Question: This is a snake game. How many steps do you need to take from the current state to eat two foods one after another (regardless of the order of the two foods)? At the same time, pay attention to avoid obstacles
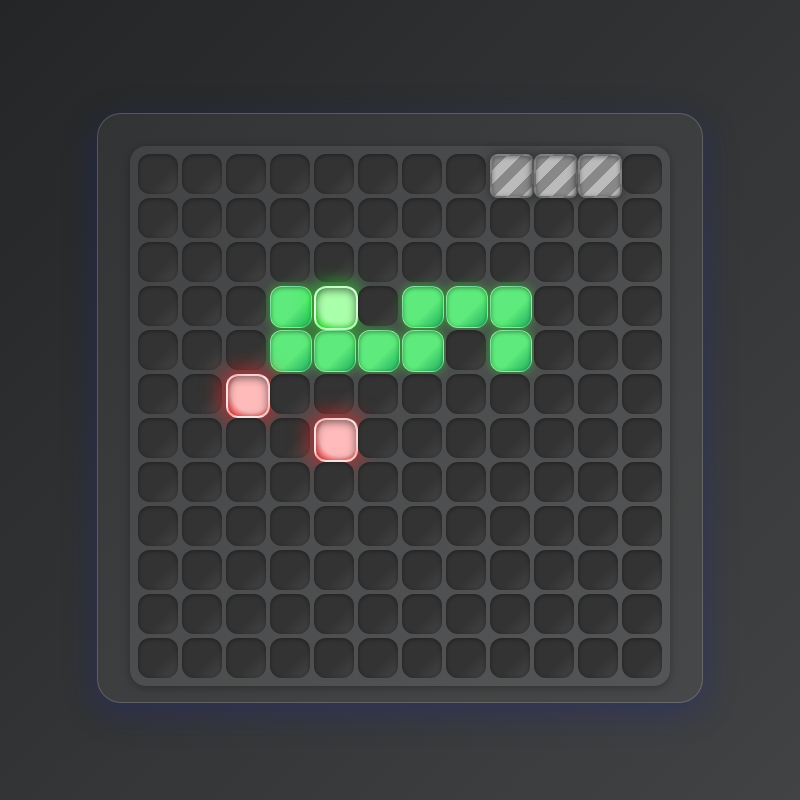
Answer: 9